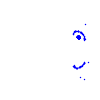
Particle: electron